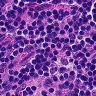
Metastatic tissue present: no